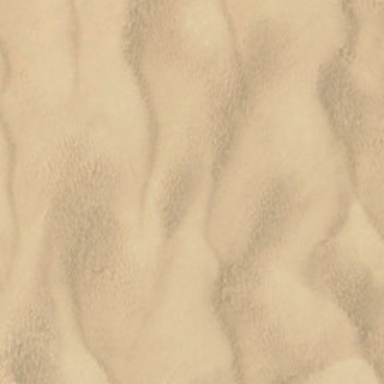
It is a piece of yellow desert .